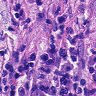
Metastatic tissue present: no